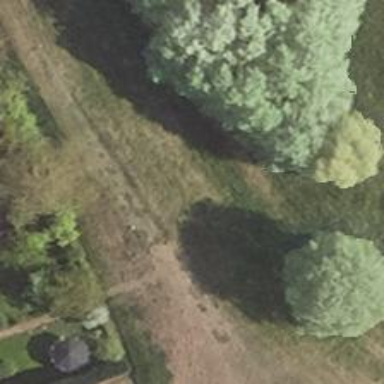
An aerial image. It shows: Grassy path running alongside dyke embankment.